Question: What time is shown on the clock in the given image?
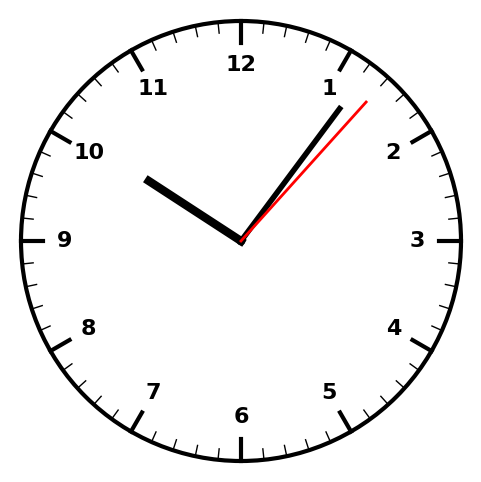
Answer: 10:06:07